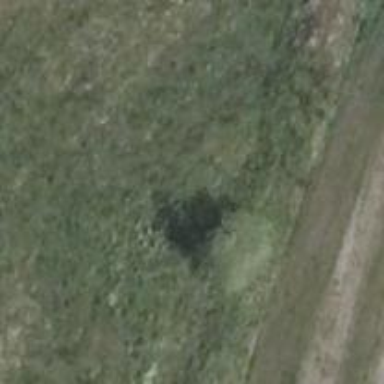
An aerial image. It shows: Landmark tree with broadleaved deciduous leaves.